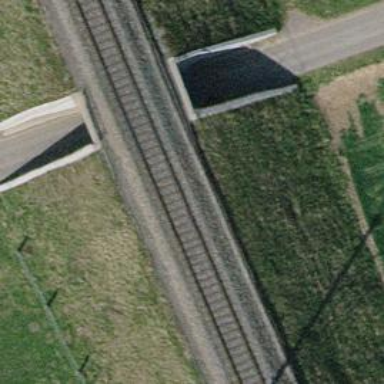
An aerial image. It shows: Single-track railway bridge with electrified contact line.